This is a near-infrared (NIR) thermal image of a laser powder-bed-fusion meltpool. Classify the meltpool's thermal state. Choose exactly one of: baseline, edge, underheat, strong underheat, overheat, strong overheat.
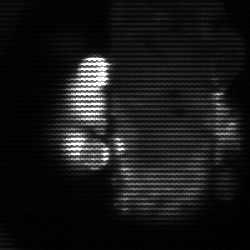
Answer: strong underheat